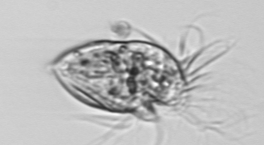
Label: Strombidium_morphotype1